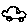
Label: car